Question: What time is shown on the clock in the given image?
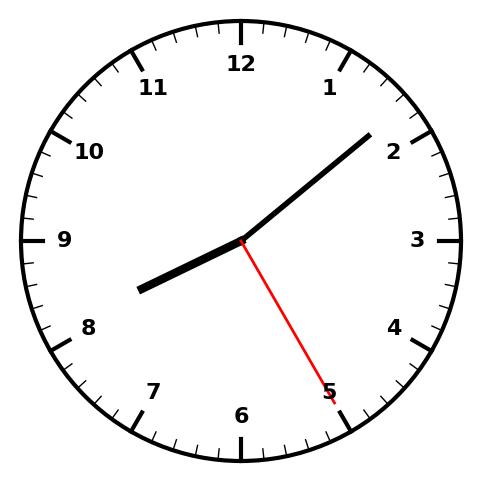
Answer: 08:08:25